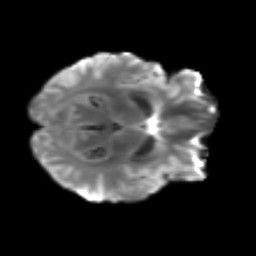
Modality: T2w
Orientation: axial
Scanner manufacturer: siemens
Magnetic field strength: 3 T
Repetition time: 3.6 s
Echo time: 0.092 s